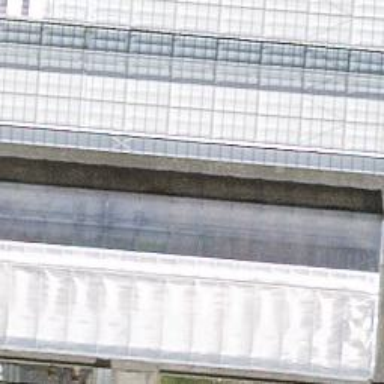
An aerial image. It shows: Greenhouse building for cultivating plants.